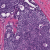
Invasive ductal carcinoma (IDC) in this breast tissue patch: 0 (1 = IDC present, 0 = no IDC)